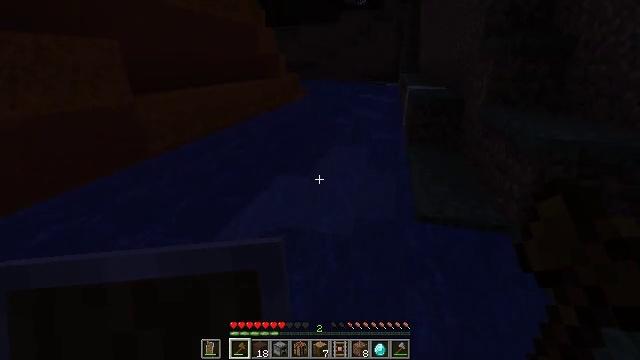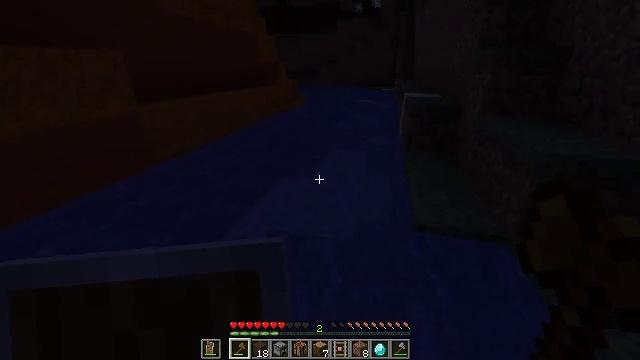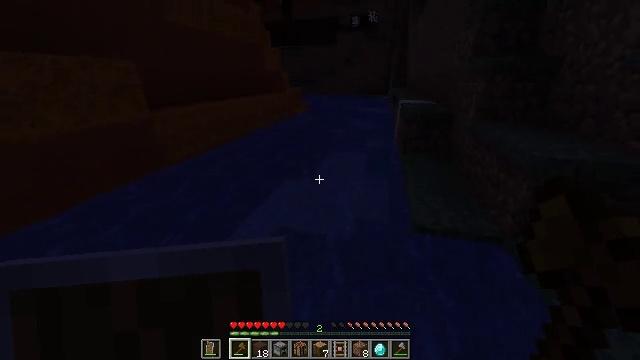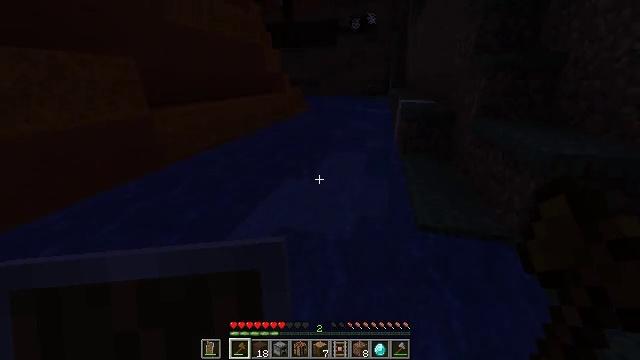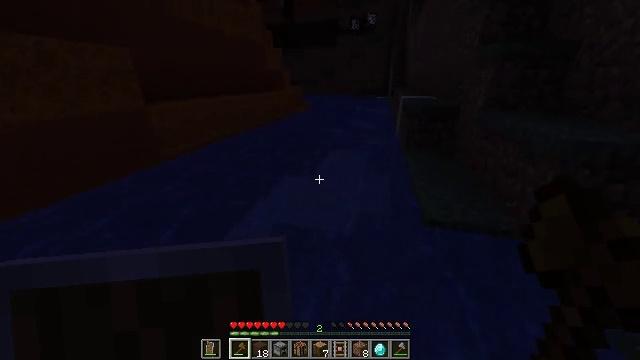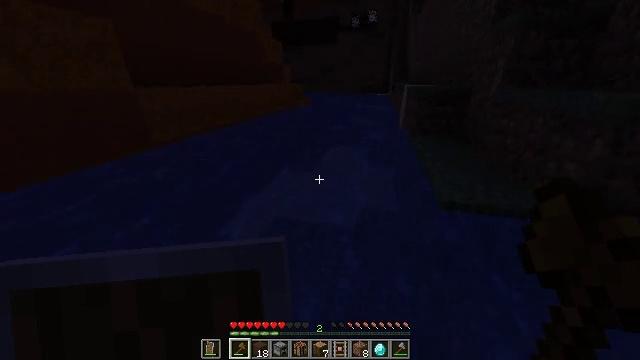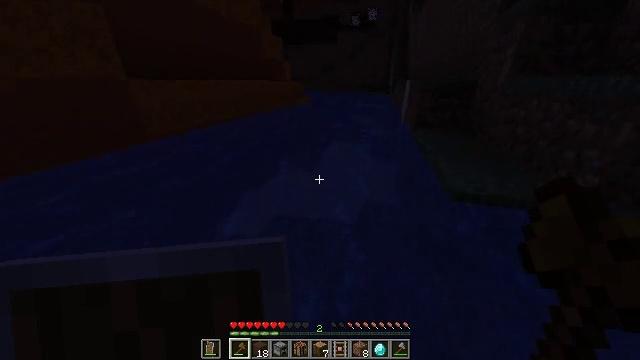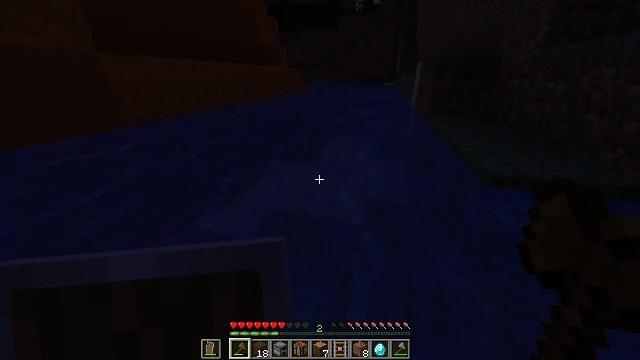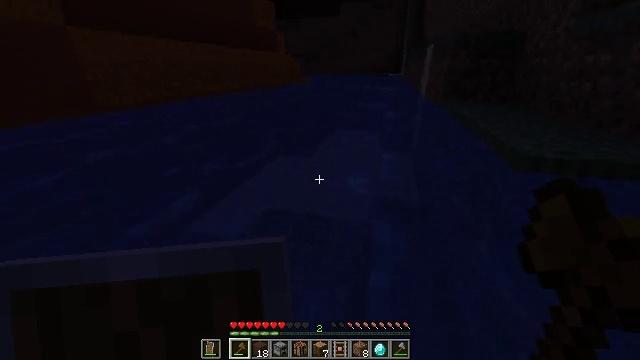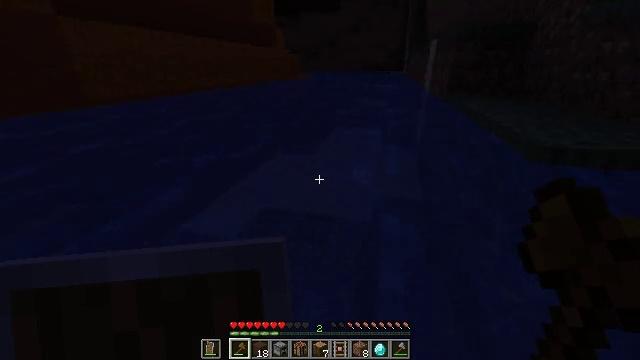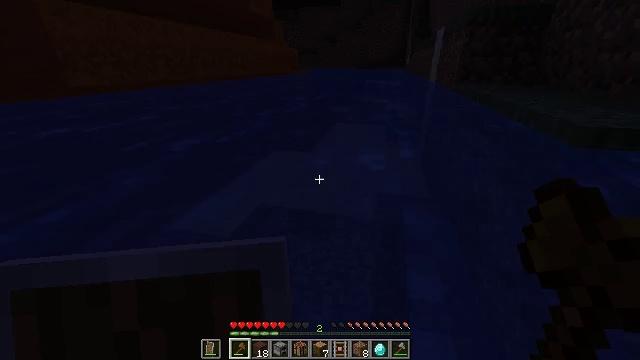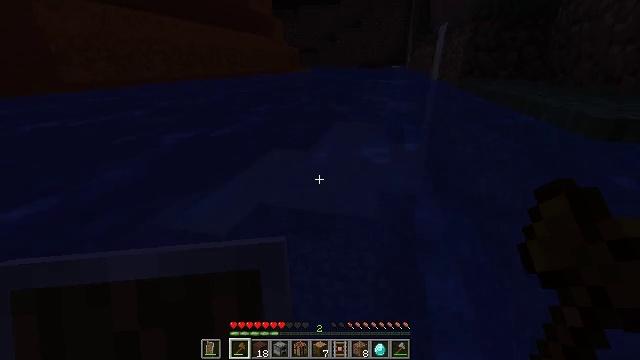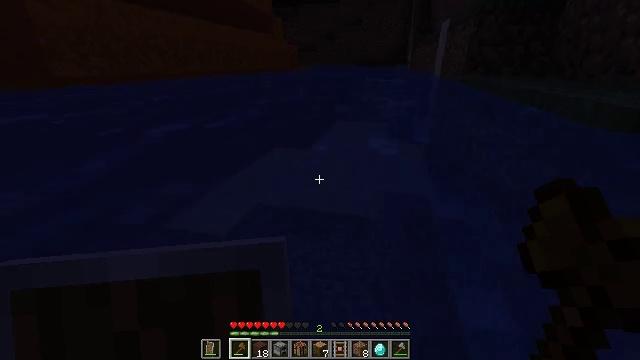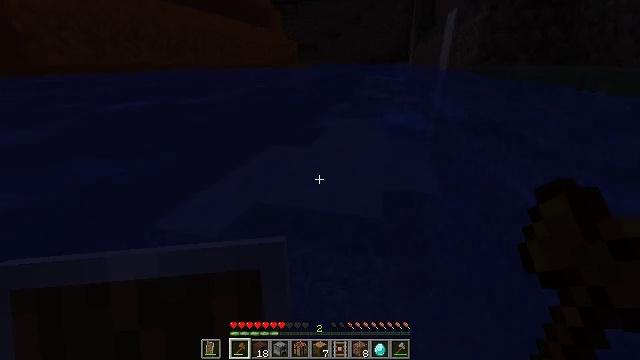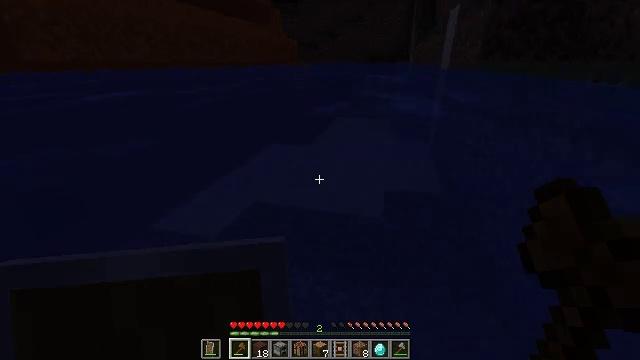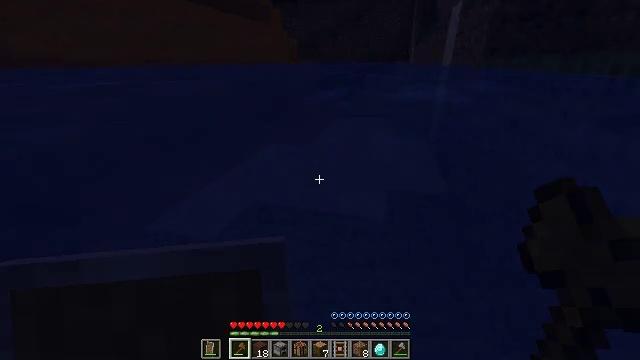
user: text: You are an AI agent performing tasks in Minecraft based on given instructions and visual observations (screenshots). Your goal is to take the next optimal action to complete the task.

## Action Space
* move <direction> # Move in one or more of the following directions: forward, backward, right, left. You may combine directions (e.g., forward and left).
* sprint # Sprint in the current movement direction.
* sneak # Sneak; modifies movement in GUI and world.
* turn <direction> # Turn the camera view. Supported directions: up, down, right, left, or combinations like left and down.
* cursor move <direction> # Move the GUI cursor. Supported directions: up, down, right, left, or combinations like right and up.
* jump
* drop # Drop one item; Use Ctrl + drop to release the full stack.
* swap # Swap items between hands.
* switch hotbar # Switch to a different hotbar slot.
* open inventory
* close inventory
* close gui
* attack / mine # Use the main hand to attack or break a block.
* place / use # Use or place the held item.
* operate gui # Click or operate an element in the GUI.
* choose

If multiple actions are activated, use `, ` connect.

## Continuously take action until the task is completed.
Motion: motion action
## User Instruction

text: Break the sugar cane.
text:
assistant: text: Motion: move forward, sprint, jump
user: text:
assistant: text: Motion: move forward, sprint, jump
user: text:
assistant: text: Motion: move forward, sprint, jump
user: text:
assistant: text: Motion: move forward, sprint
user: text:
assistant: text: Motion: move forward, sprint
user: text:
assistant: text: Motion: move forward, sprint
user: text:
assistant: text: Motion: move forward, sprint
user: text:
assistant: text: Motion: move forward
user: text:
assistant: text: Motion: move forward
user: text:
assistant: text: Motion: move forward
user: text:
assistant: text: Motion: move forward
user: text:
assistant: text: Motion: move forward
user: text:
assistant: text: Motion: move forward
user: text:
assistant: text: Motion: move forward
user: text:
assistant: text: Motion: move forward, sprint
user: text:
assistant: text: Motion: move forward, sprint
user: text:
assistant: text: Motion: move forward, sprint
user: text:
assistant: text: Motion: move forward, sprint
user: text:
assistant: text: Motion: move forward, sprint
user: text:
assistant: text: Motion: move forward, sprint, turn up
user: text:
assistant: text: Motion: move forward, sprint
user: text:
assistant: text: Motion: move forward, sprint
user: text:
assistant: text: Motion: move forward, sprint
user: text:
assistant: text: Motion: move forward, sprint
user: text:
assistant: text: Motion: move forward, sprint, jump
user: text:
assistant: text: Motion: move forward, sprint, turn up, jump
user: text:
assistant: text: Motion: move forward, sprint, turn up, jump
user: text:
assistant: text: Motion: move forward, sprint, turn right and up, jump
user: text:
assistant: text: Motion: move forward, sprint, jump
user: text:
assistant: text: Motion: move forward, sprint, jump